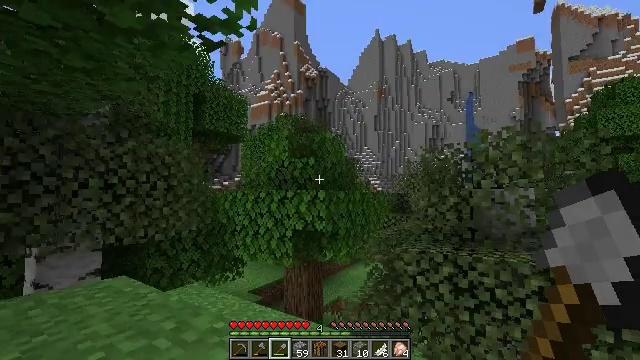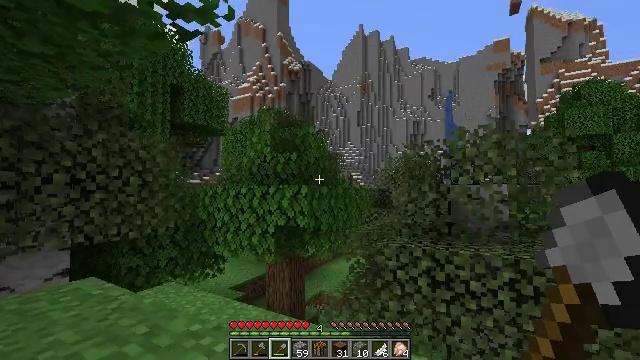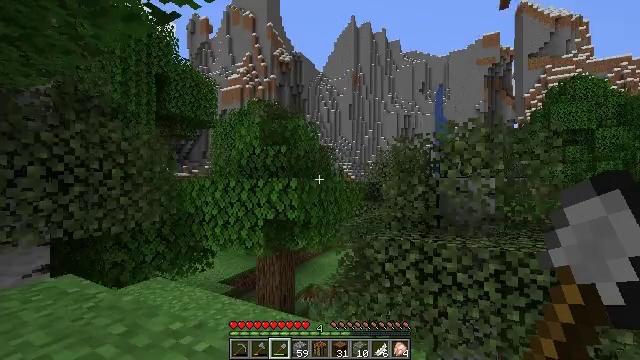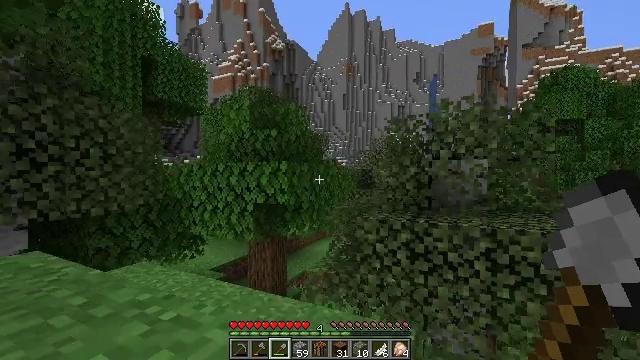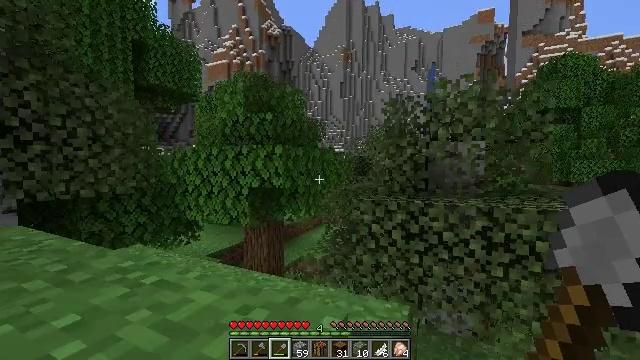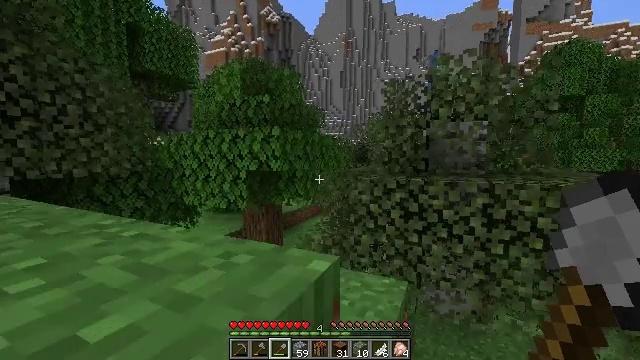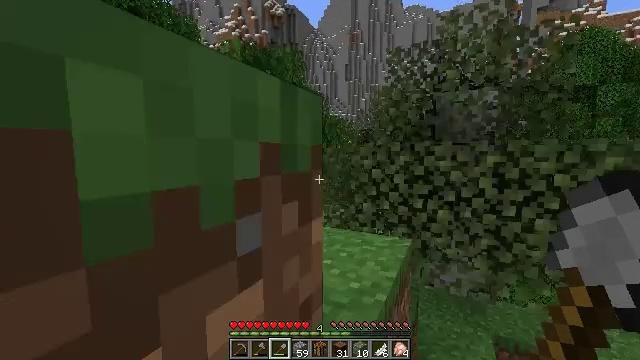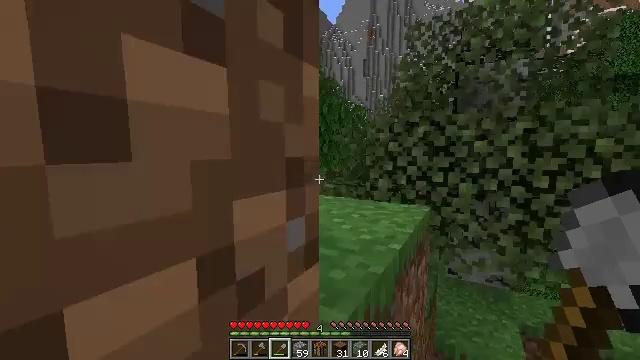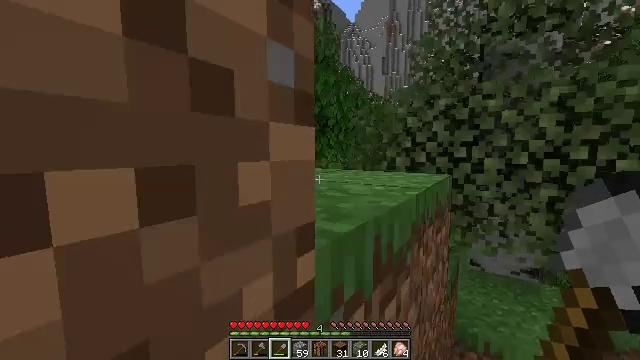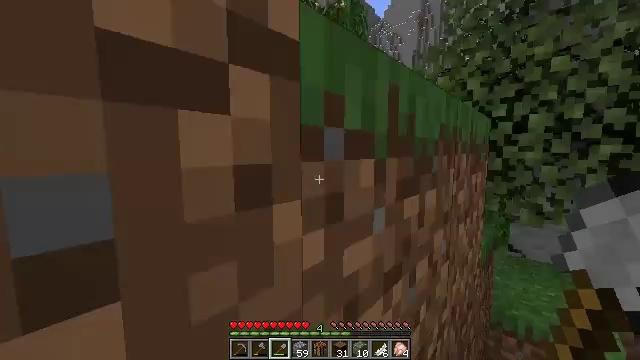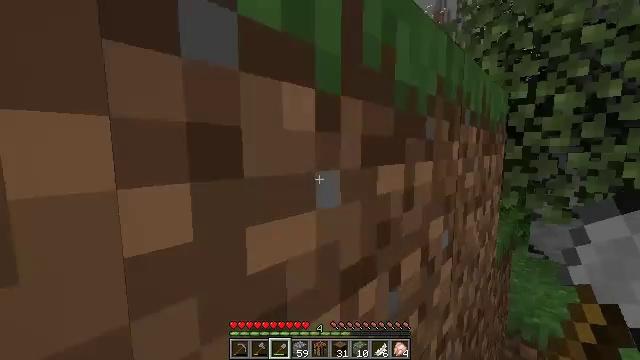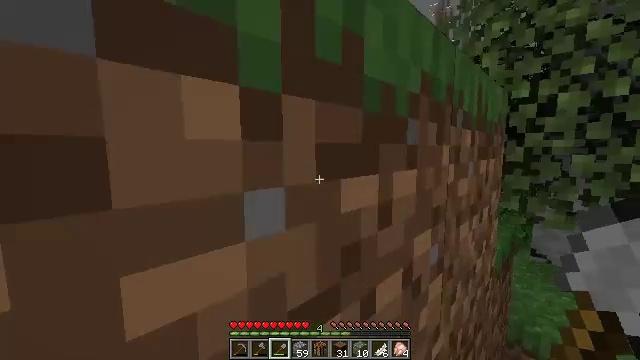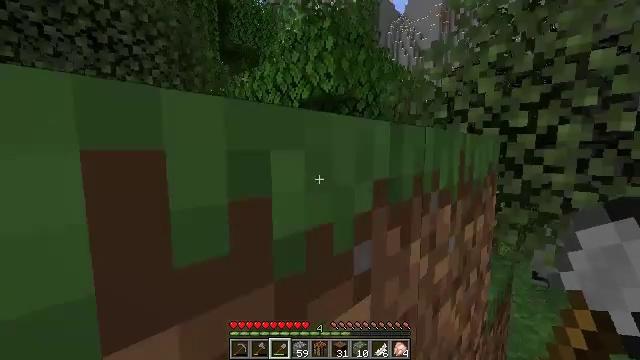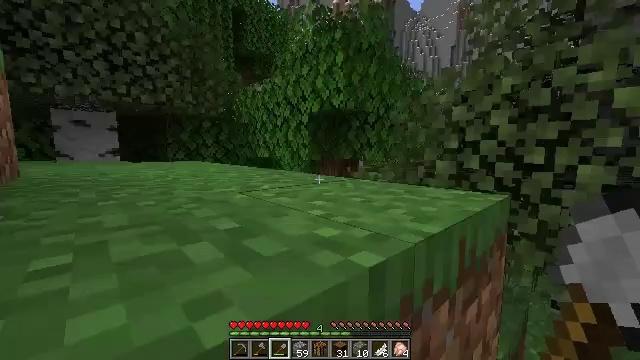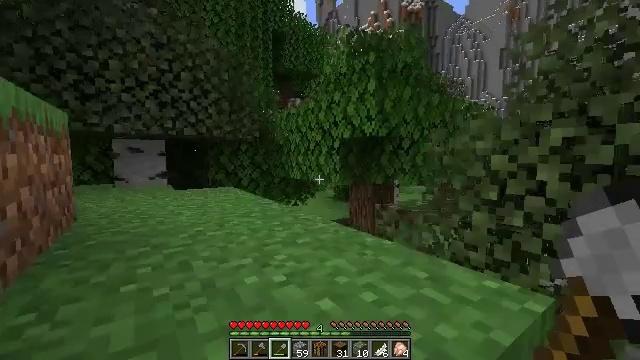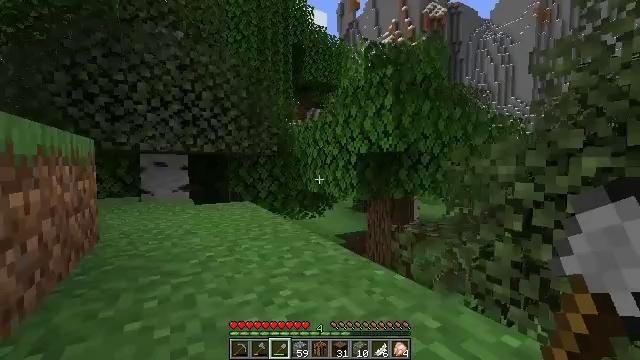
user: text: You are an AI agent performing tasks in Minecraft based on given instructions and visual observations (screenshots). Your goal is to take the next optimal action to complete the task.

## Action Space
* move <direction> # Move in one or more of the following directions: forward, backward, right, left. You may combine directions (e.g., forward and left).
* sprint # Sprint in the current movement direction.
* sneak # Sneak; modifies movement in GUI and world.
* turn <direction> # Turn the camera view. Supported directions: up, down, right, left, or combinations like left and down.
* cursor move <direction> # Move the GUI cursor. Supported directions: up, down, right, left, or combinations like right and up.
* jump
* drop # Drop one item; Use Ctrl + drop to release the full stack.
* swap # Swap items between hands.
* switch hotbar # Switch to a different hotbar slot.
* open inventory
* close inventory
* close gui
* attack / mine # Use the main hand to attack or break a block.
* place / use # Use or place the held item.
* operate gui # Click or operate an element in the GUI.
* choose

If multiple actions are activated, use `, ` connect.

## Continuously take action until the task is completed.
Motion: motion action
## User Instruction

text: Clear birch leaves to get saplings.
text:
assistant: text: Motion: move forward, turn right and down
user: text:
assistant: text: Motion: move forward, turn right and down
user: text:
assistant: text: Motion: move forward, turn right and down
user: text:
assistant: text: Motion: move forward, turn down
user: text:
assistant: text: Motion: move forward, turn down
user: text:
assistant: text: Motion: move forward, turn left
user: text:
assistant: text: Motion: move forward, turn left
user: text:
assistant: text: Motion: move forward, turn left
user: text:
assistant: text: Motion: move forward, turn left
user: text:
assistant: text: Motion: move forward, turn left
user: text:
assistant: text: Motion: move forward
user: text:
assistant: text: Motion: move forward, jump
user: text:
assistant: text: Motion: move forward, turn left, jump
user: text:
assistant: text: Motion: move forward, turn left and up, jump
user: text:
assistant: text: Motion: move forward, turn left and up, jump
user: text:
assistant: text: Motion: move forward, turn left and up
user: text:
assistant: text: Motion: move forward, turn left and up
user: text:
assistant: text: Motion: move forward, turn left and up
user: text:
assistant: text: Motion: move forward, turn left and up
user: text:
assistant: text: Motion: move forward, turn left and up
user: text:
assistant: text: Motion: move forward, turn left and up
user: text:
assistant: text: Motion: move forward, turn left and up
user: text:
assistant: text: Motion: move forward, turn left
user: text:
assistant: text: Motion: move forward, turn right
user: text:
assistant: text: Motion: move forward, turn right and down
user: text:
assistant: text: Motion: move forward, turn right and down
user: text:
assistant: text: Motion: move forward, turn right and down
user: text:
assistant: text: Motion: move forward
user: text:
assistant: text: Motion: move forward
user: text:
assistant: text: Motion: move forward